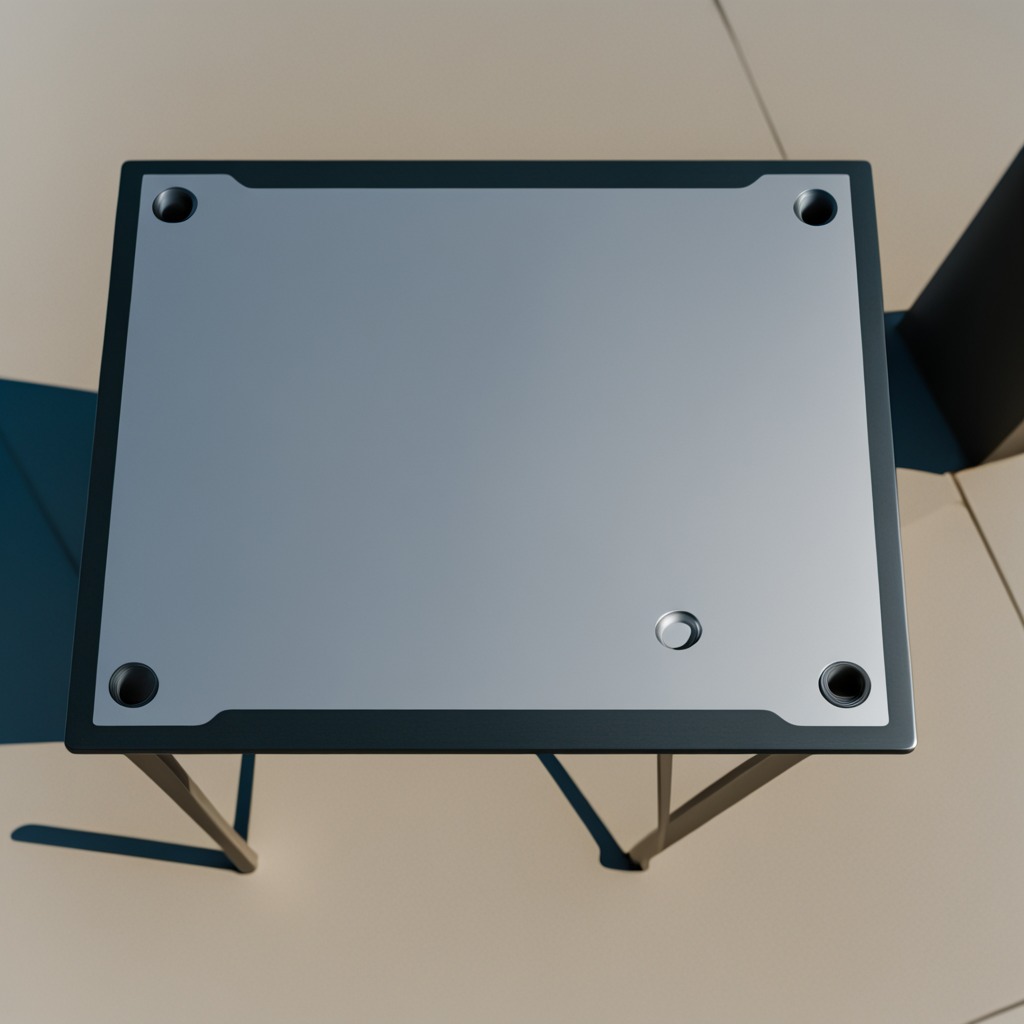
A flat metal washer is lying on a clean utility table in a temporary outdoor tool station afternoon light present textured surface